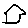
Label: house